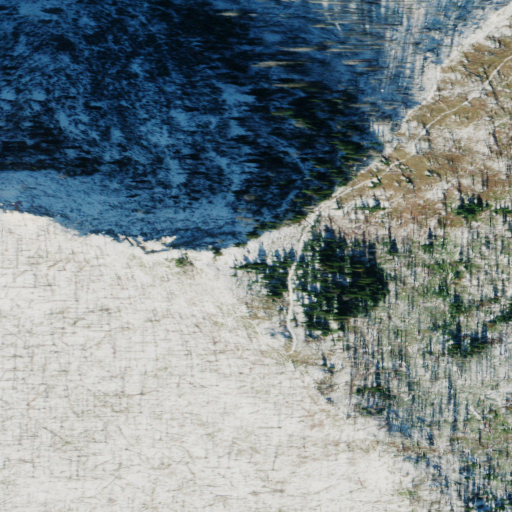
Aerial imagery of mountain in Montana named Mount Locke containing grassland, evergreen forest, and shrub